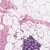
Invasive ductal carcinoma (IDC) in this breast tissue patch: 0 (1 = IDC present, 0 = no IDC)